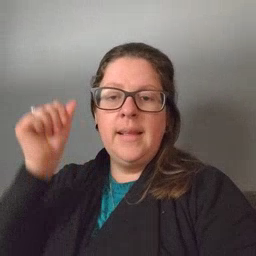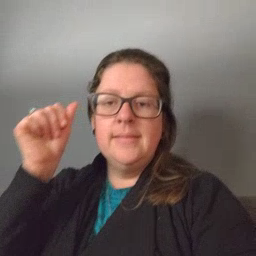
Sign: aunt